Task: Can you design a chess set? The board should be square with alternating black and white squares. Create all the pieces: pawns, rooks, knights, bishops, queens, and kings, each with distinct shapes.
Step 5348:
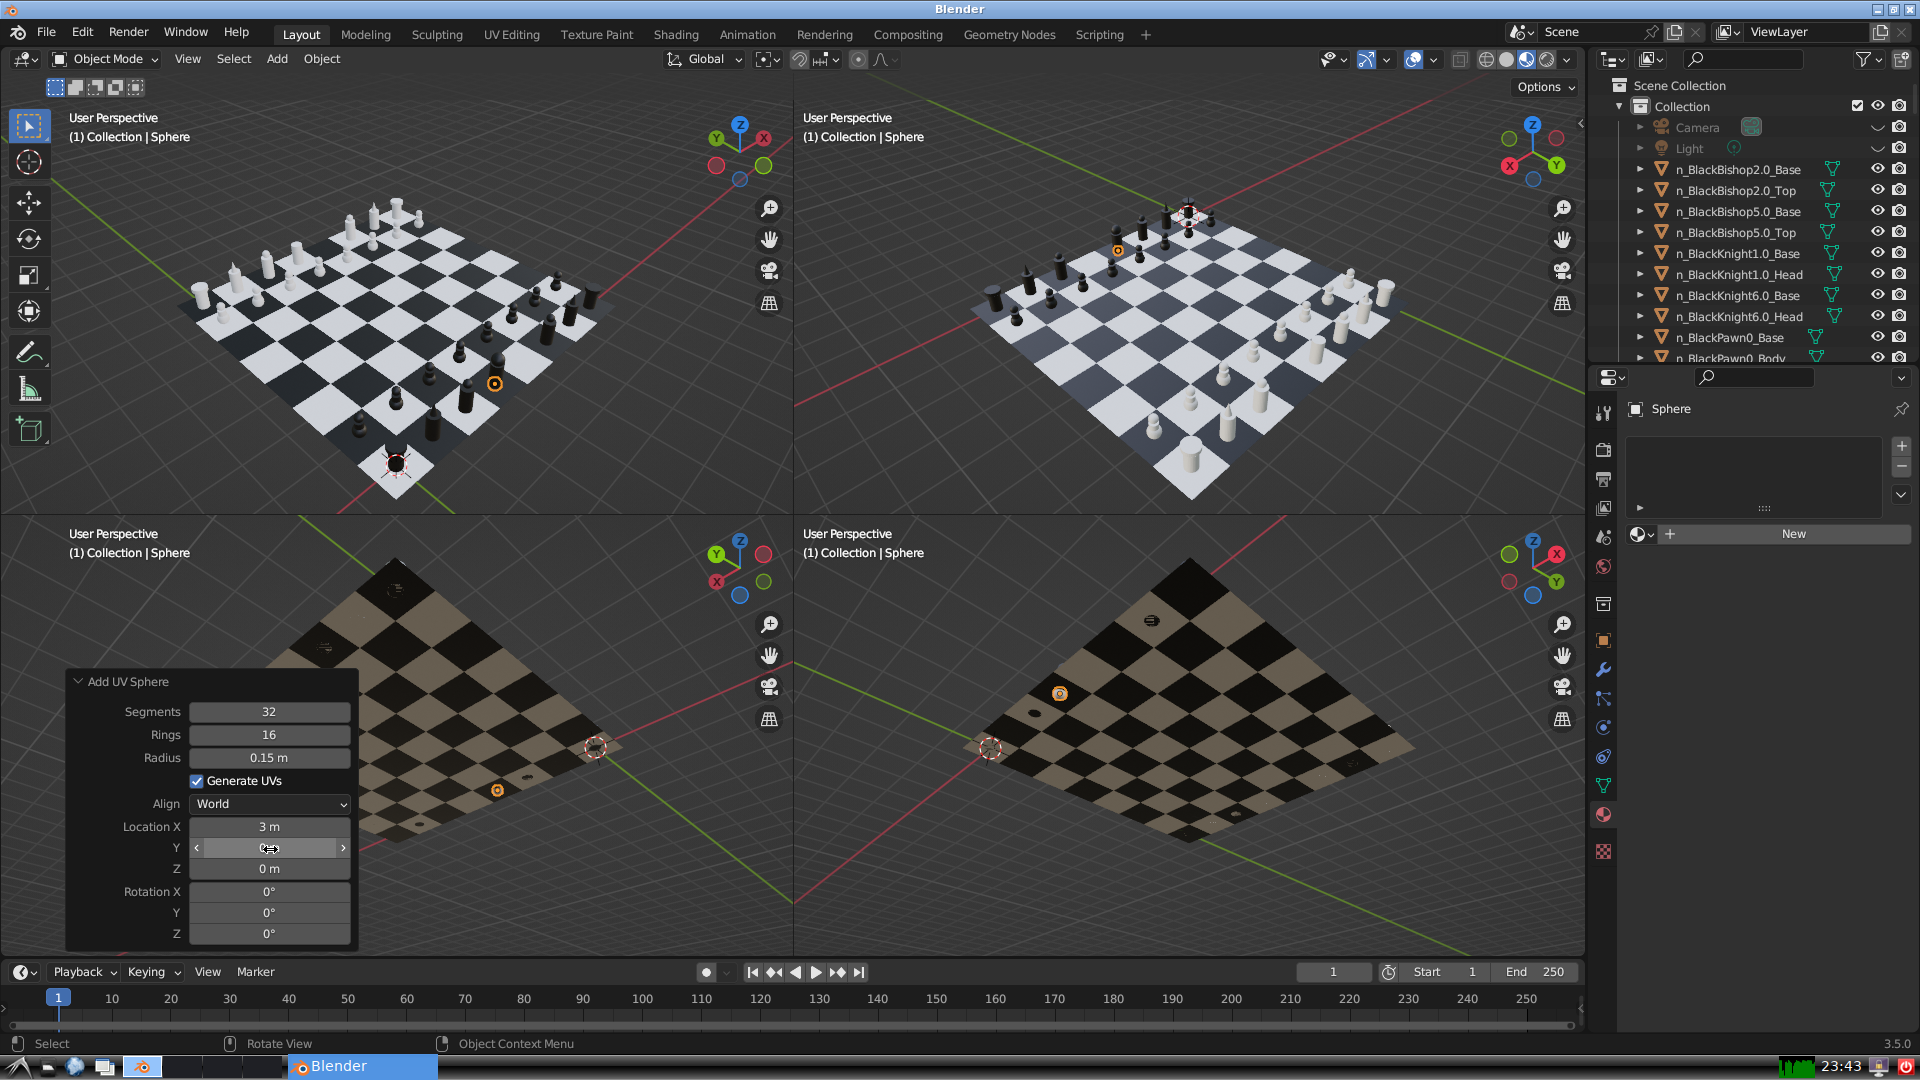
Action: click: no